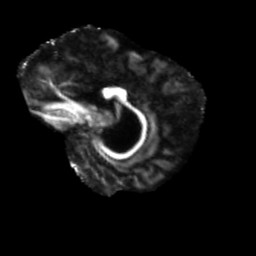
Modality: FA
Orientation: sagittal
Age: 79
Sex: female
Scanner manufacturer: siemens
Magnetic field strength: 3 T
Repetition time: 5.47 s
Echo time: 0.0854 s